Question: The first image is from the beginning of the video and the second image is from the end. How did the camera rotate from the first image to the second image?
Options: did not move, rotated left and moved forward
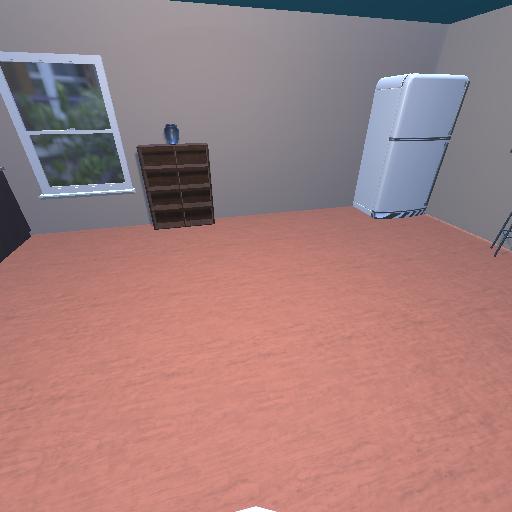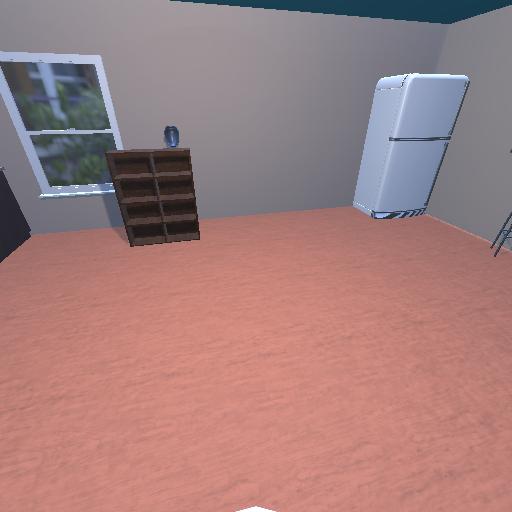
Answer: did not move